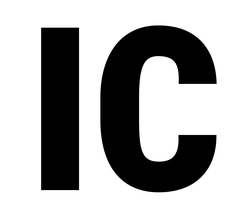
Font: Roboto_Condensed_Black